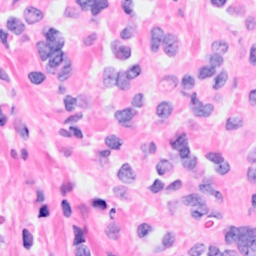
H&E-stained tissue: Breast